Question: Here is an idea: I have a list of parameters (name, type, value maybe something more - regex for input), grouped by sections. They are stored in xml-file (for example... maybe other format). I want to make a module, that builds "standard-looking" settings dialog rely on this file. Like this

Sections names should be on the left as a list, and parameters, reffered to selected section, are to the right: name as label and value as some input field, wich type depends on type of parameter (lineEdit for text, spinEdit - for numbers, checkBox - for booleans, etc.)
Finally a question: is there "ready-for-use" dialog for my purposes ?
Thank you.
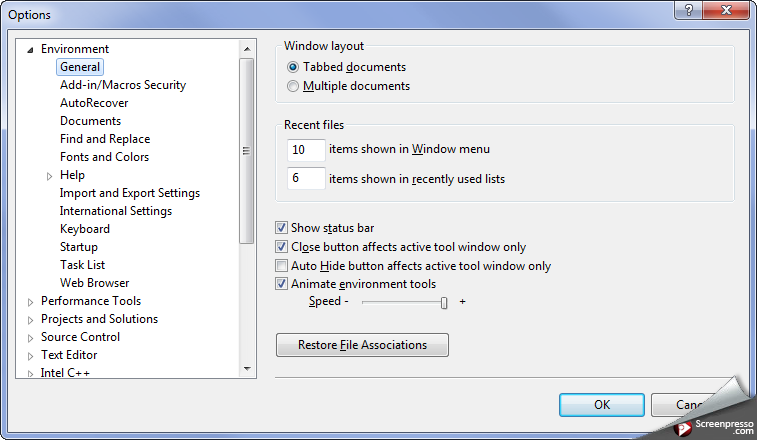
Answer: I searched some time and didn't find any decision. That's why I decided to write it myself.
Here's a little description:
1 Main concept
If your program has some parameters, that you want to be editable from the GUI, you should just write xml-file in proper format, create an instance of class Config, call slot Config::show() and finally ask for necessary parameter via Config::get()
2 Usage of class Config
You can create it everywhere you wish. You can give an xml-file name/path either in c-tor or in Config::load() method. You can obtain any parameter in any place of your program by
calling Config::get() method. Example of class Config's usage:
'''
Config config( "full/path/to/settings.xml" );
connect( settingsAction, SIGNAL( trigger() ), &config, SLOT( show() ) );
...
if ( config.get( "section_name", "param_name" ).toBool() ) {
...
}
QFile file( config.get( "section_name", "directory_for_log" ).toString() +
"/prog.log" );
'''
3 Restrictions
Config need QtCore, QtGui and QtXml. It uses C++11's features.
4 Xml-file format
Sorry, but I'm too lazy to write full description, so I'll write a full example with all features. I think, that you'll understand them all :)
'''
<?xml version="1.0" encoding="System"?>
<config>
<section visible="true" name="First section name">
<group visible="true" checkable="true" checked="true" name="First group">
<value visible="true" type="text" value="192.168.1.1:1234" regexp="ip-addr:port" name="Ip address:port"/>
<value visible="true" type="bool" value="false" name="Some bool value"/>
<value visible="true" type="combo" value="Just three" items="The one;The two;Just three" name="Choose 1"/>
<value visible="true" type="file" value="/etc/some/file.jpg" name="Picture or sound" filters="Images (*.png *.jpg);;Sounds (*.mp3 *.wav)"/>
<value visible="true" type="radio" value="Fourth" items="First;Second;Third;Fourth" name="Choose 2"/>
<value visible="true" type="dir" value="/etc" name="Dir for log"/>
</group>
<group visible="true" checkable="false" checked="true" name="Second group">
<value unit=" cm" visible="true" type="int" value="18" min="1" name="Length" max="33"/>
<value unit=" kg" visible="true" type="int" value="42" min="0" name="Weight" max="100"/>
</group>
<value visible="true" type="bool" value="true" name="Just bool"/>
</section>
<section visible="true" name="Second sect">
<value visible="true" type="text" value="hello" regexp="(hello)+" name="Greet me"/>
<value visible="false" type="bool" value="true" name="Invisible bool"/>
</section>
</config>
'''
here is a picture

and here is a usage of Config with this file
'''
std::ostream & operator<< ( std::ostream & os, const QVariant & var ) {
if ( var.type() == QVariant::Bool ) {
os << var.toBool();
}
else if ( var.type() == QVariant::Int ) {
os << var.toInt();
}
else if ( var.type() == QVariant::String ) {
os << qPrintable( var.toString() );
}
return os; }
cout << "First group checked : " << cfg.get( "First section name", "First group" ) << endl;
cout << "Ip address:port : " << cfg.get( "First section name", "Ip address:port" ) << endl;
cout << "Some bool value : " << cfg.get( "First section name", "Some bool value" ) << endl;
cout << "Choose 1 : " << cfg.get( "First section name", "Choose 1" ) << endl;
cout << "Picture or sound : " << cfg.get( "First section name", "Picture or sound" ) << endl;
cout << "Choose 2 : " << cfg.get( "First section name", "Choose 2" ) << endl;
cout << "Dir for log : " << cfg.get( "First section name", "Dir for log" ) << endl;
cout << "Length : " << cfg.get( "First section name", "Length" ) << endl;
cout << "Weight : " << cfg.get( "First section name", "Weight" ) << endl;
cout << "Just bool : " << cfg.get( "First section name", "Just bool" ) << endl;
cout << "Greet me : " << cfg.get( "Second sect", "Greet me" ) << endl;
cout << "Invisible bool : " << cfg.get( "Second sect", "Invisible bool" ) << endl;
'''
And finally, can you tell me the best way to publish source code ?
Thank you.
You can find it here <URL>